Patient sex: M
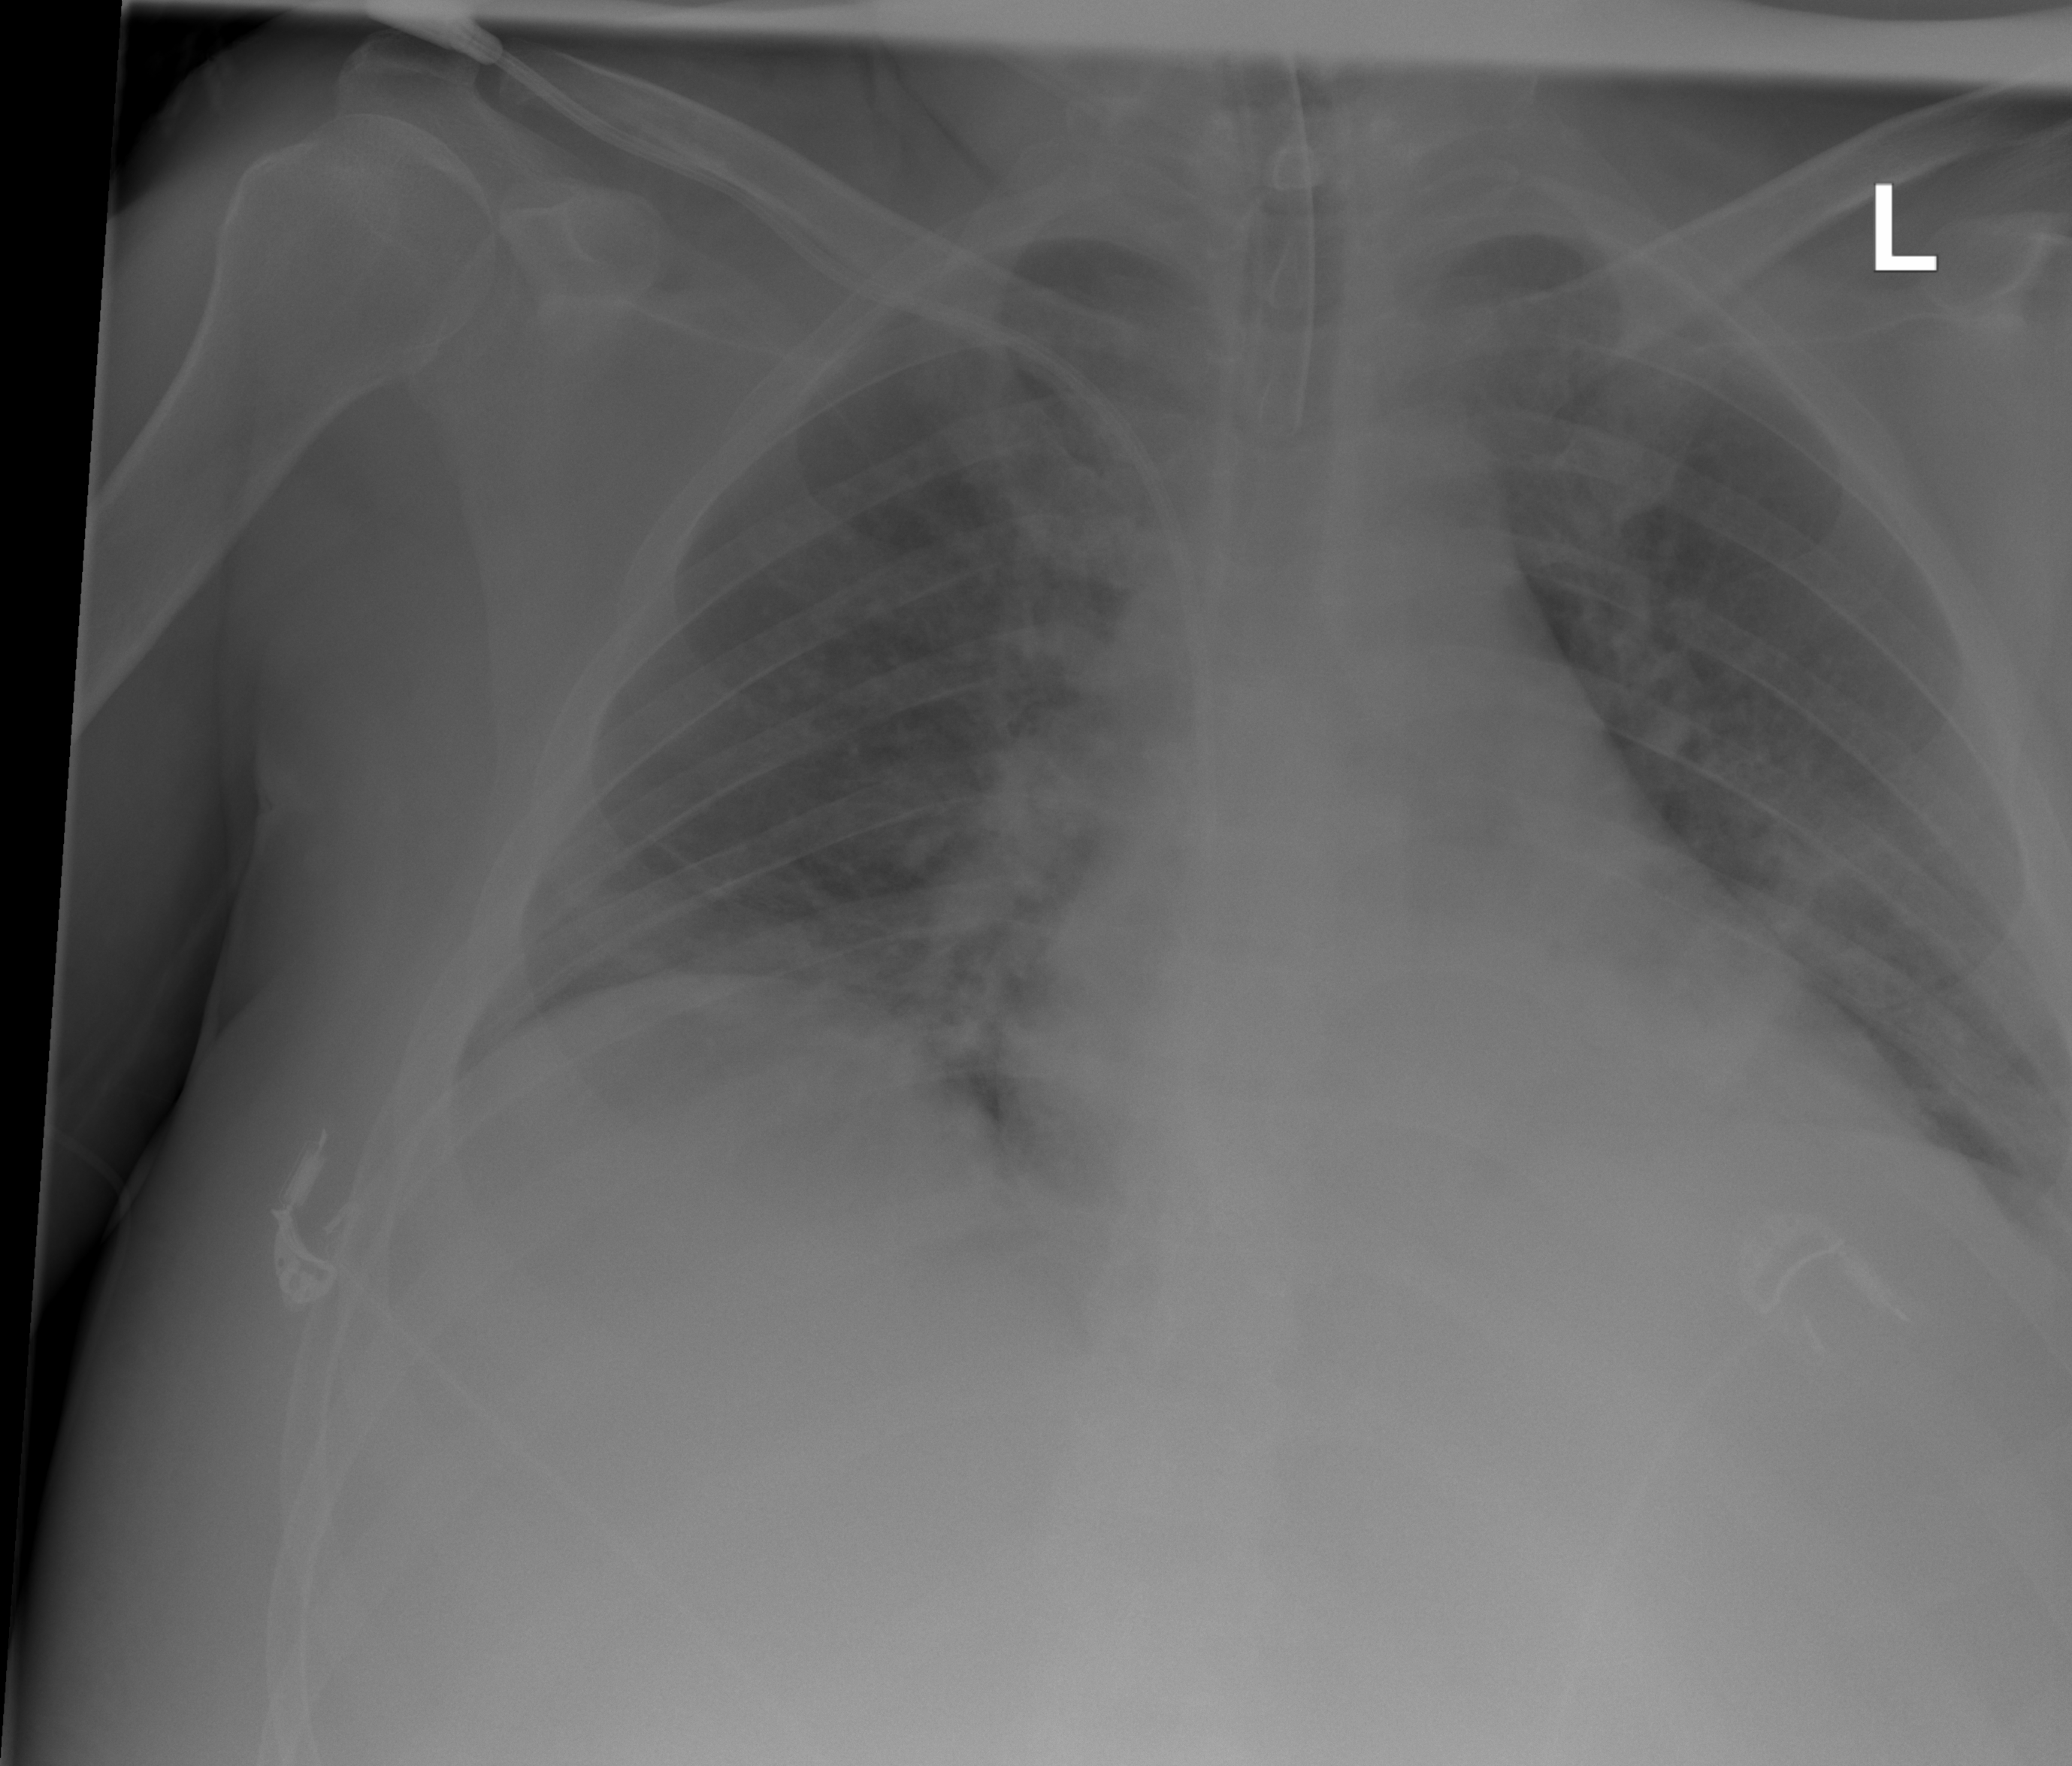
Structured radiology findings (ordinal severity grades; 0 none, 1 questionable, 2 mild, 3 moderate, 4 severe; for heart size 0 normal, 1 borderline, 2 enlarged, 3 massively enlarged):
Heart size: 2
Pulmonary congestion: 3
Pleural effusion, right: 2
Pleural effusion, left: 2
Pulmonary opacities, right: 0
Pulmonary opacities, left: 0
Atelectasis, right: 0
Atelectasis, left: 0